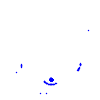
Particle: pion